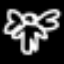
Label: angel